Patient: sex M, age 67
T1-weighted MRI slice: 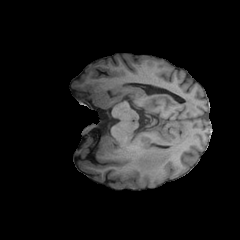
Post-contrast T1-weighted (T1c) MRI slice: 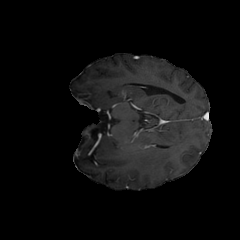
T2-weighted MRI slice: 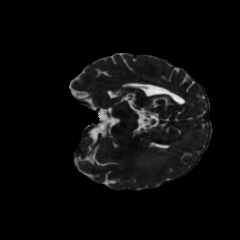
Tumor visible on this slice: no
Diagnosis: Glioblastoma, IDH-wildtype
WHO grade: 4